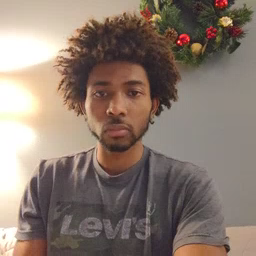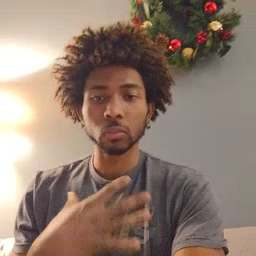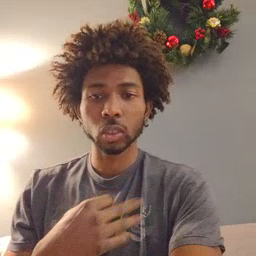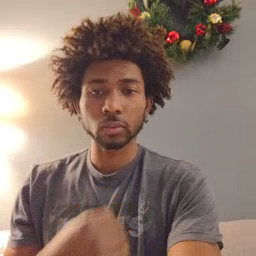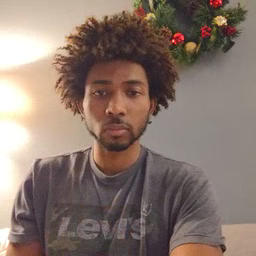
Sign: white